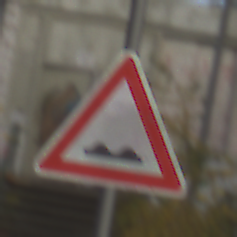
Verkehrszeichen: UnebeneFahrbahn
Umgebung: Outdoor, Urban
Tageszeit: MorningAfternoon
Wetter: PartlyCloudy
Licht: Natural
Jahreszeit: NotSpecified
Kontrast: MediumContrast